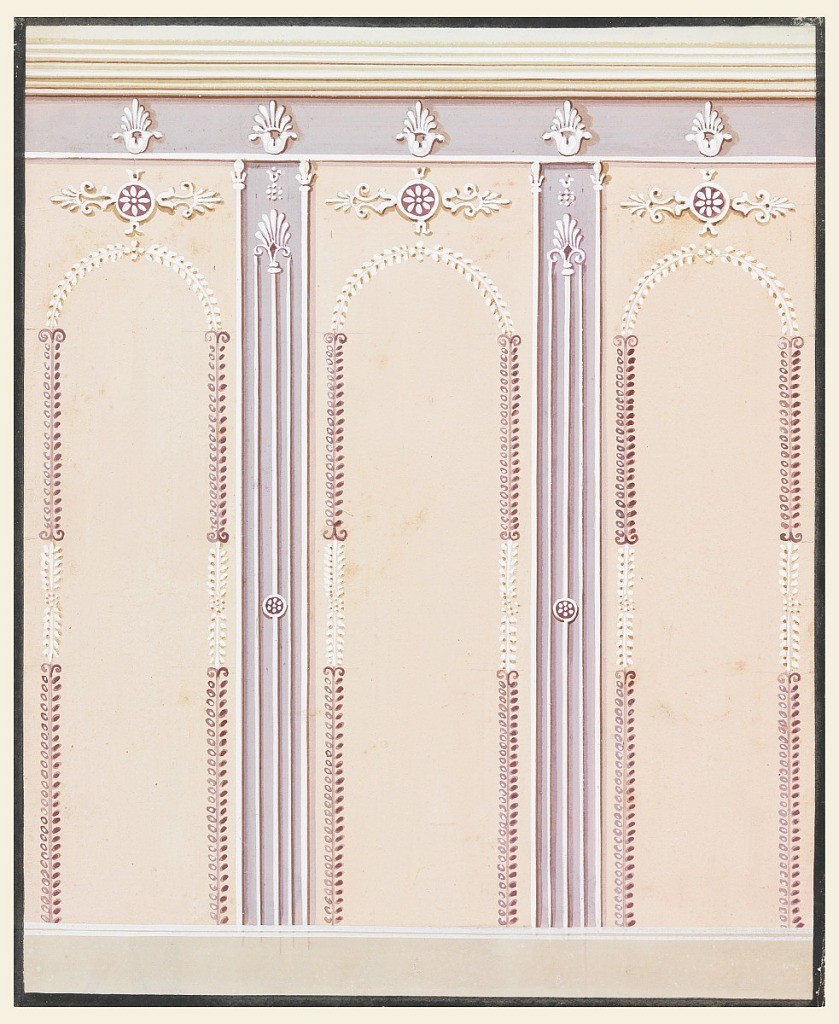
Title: Design for Painted Decoration of a Wall
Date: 1820–40
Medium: Brush and gouache, watercolor, graphite on paper
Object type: Drawing
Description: Three panels which show stilted arches formed by boughs and ornametal motifs on top are separated by two pilaster strips, which, standing upon a dado, support the frieze of the entablature. Staffs frame the strips which contain three vertical lines topped with a palmette. Larger palmettes, standing upon calyxes, also decorate the frieze.